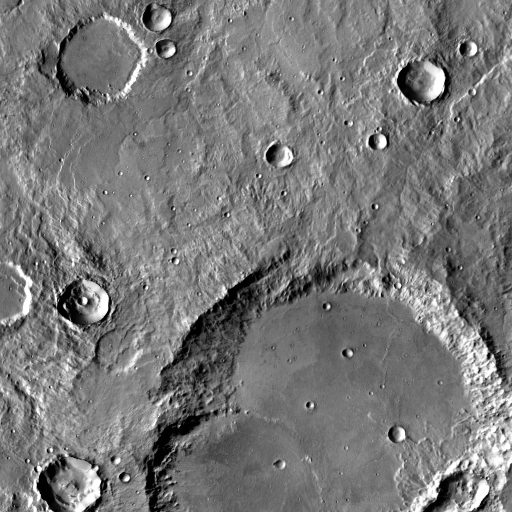
Crater classes present: Background, Other, Layered, Buried, Secondary